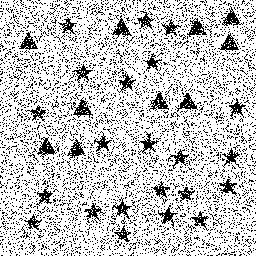
Squares: 0
Triangles: 10
Stars: 22
Total shapes: 32